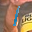
Label: 1